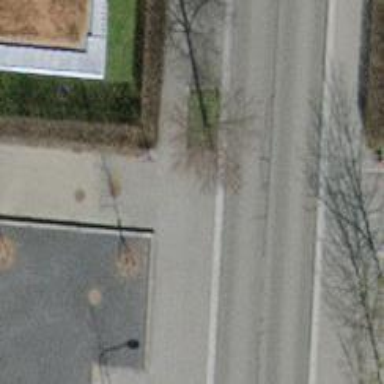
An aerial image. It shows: Unmarked crossing with traffic calming table.